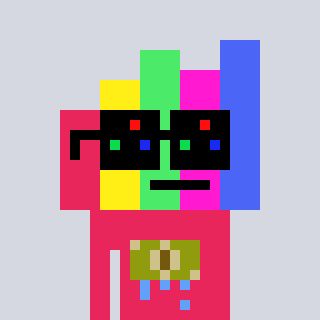
a pixel art character with square black sunglasses, a bar chart-shaped head and a redpinkish-colored body on a cool background